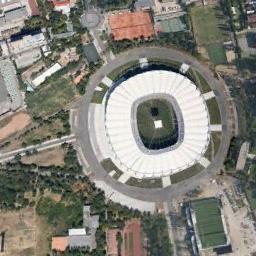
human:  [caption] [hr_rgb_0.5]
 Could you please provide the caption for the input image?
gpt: The stadium is on the grass next to some buildings and trees .

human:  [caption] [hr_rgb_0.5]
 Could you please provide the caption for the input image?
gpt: Many buildings of different shapes are beside the stadium .

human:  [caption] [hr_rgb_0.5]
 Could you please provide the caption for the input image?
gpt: The circular stadium is surrounded by a residential area surrounded by woods .

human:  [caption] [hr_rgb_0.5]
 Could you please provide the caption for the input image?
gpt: There is a green lawn on one side of this stadium .

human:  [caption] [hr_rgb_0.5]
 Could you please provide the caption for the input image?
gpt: There are some buildings and green trees beside the stadium with a white roof .